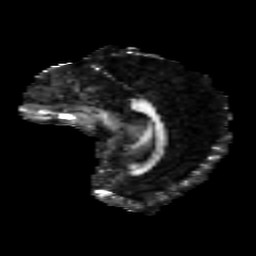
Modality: FA
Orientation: sagittal
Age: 15
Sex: female
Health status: ill
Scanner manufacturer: ge
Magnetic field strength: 3 T
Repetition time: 7.5 s
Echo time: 0.079 s